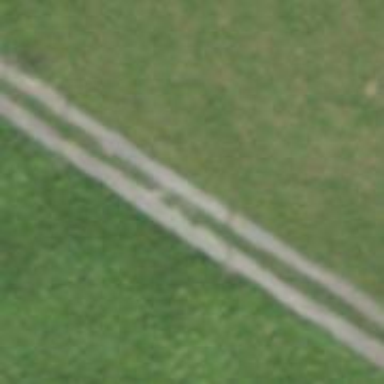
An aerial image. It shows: Track with grass surface. The track type is grade3.